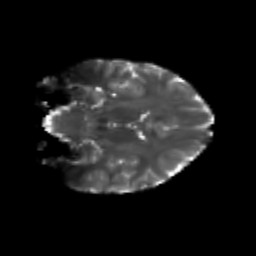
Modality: T2w
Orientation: coronal
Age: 20
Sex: female
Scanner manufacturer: siemens
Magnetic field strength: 3 T
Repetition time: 3.5 s
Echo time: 0.104 s